Field crop: maize
Growth stage: 2
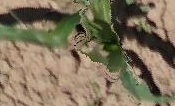
Species: maize